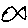
Label: fish